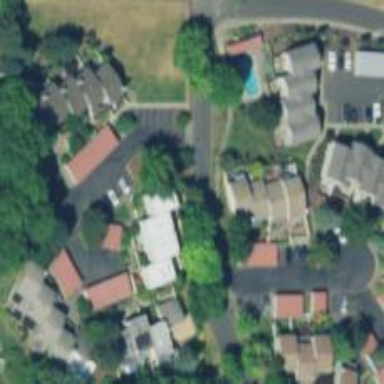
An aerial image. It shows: Residential road with sidewalk on the left side.